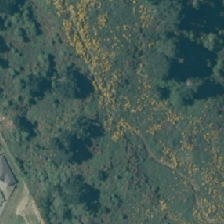
Land cover: grose_broom